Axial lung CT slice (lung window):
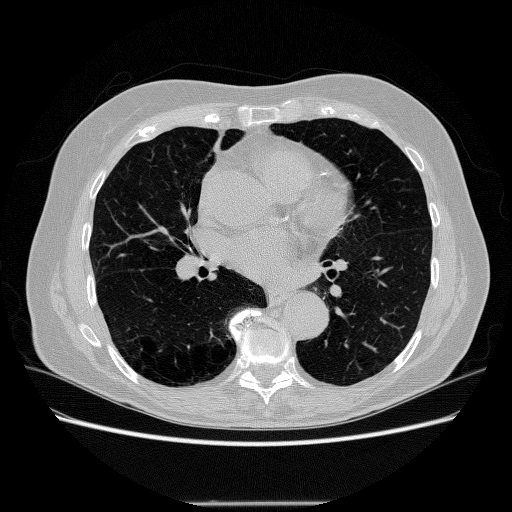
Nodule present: no